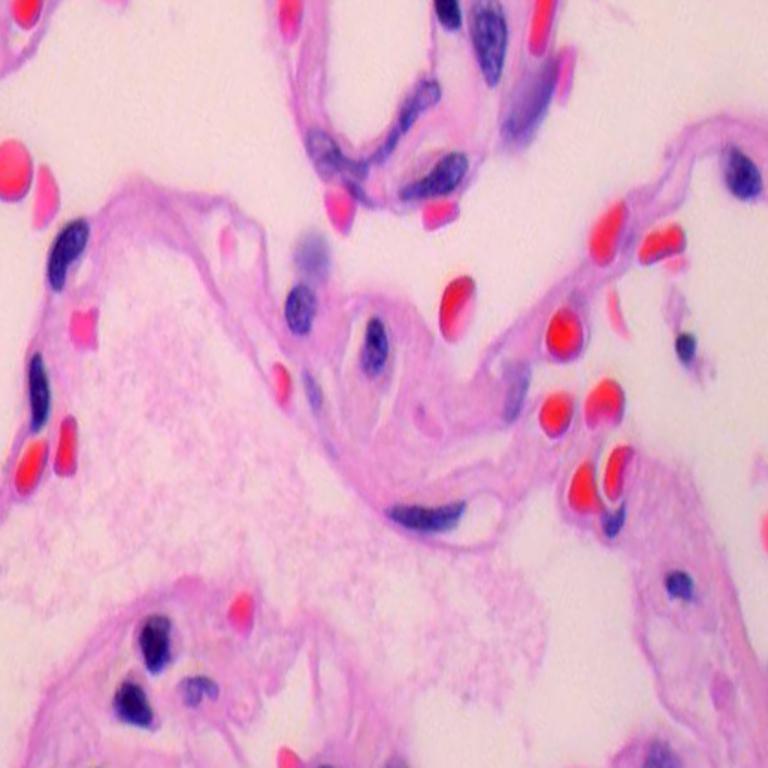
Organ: lung
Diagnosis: benign